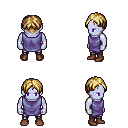
a pixel art fantasy rpg character, male body template, dark elf, purple skin, chain tabard jacket, metal pants, blonde parted hairstyle, brown shoes, four views (front, back, left, right), 2x2 character sprite sheet, small pixel art, hard edges, no anti-aliasing